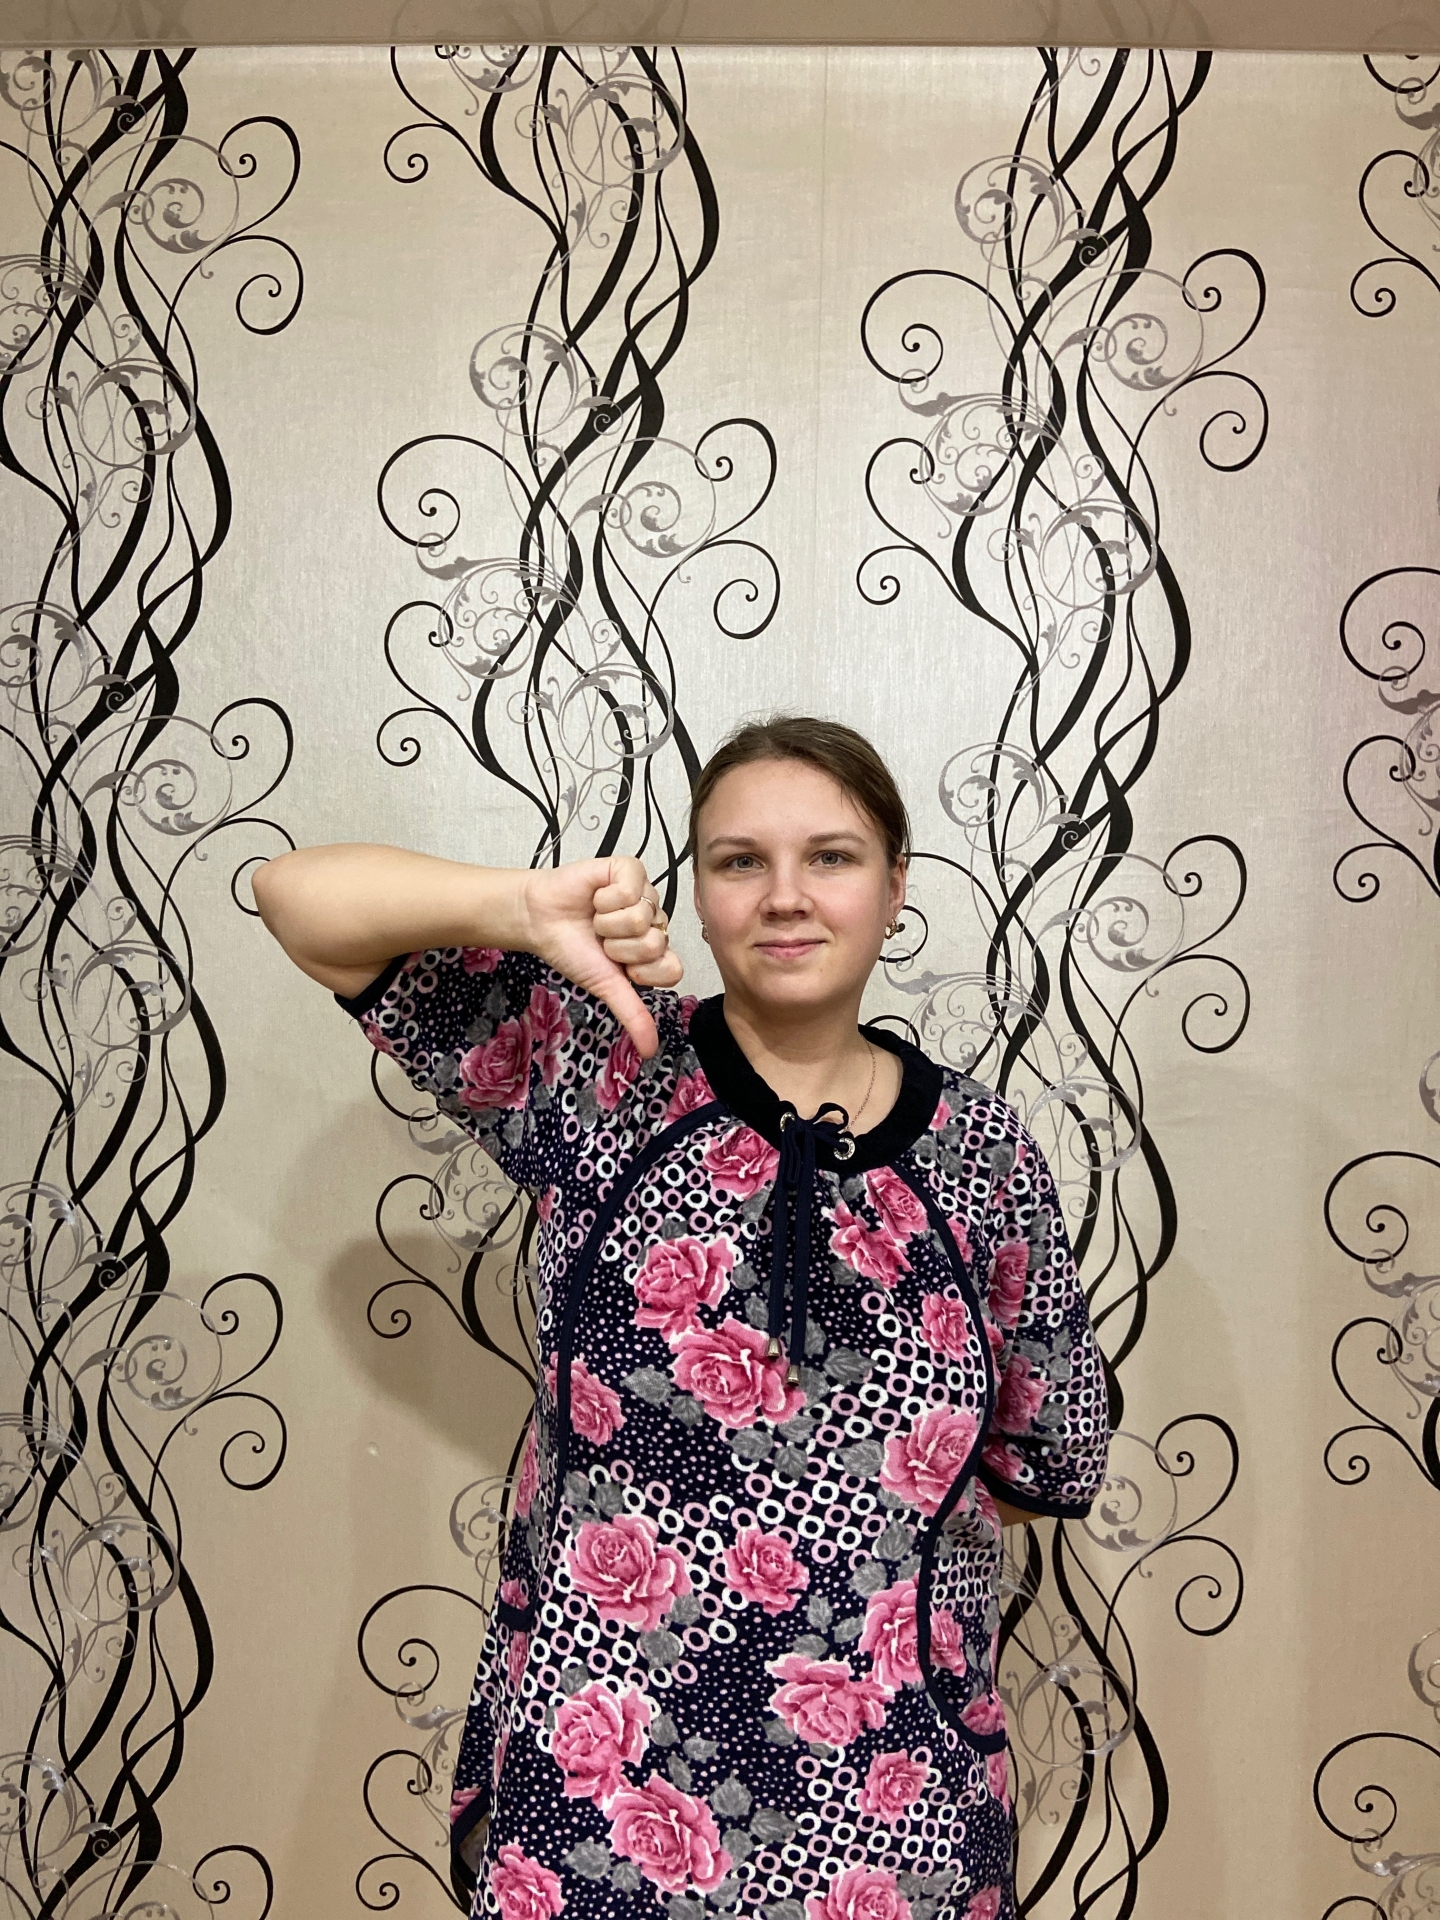
Label: clear